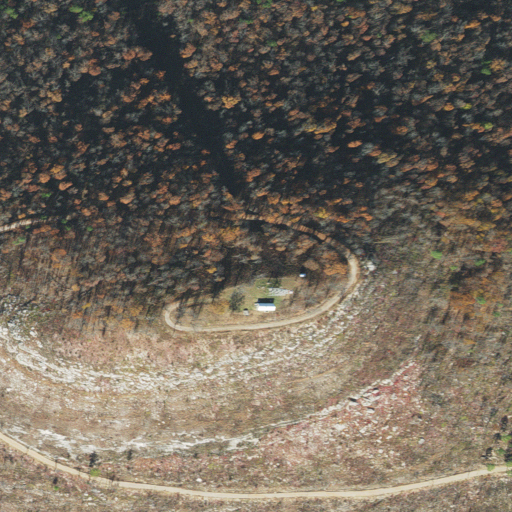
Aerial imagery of mountain in Arkansas named Sugarloaf Mountain containing deciduous forest, mixed forest, shrub, open development, grassland, pasture, and low intensity development